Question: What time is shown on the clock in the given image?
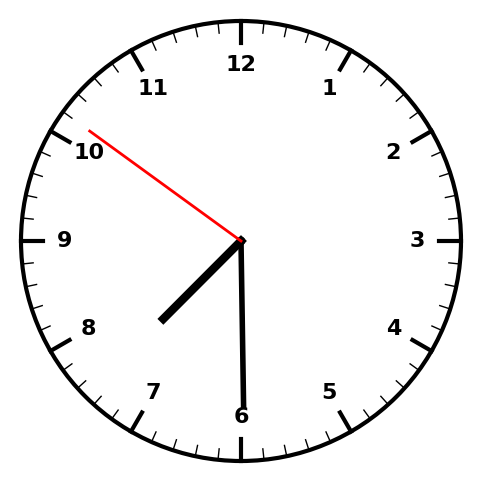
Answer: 07:29:51